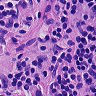
Metastatic tissue present: yes